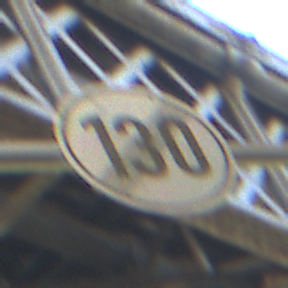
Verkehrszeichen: EndeGeschwindigkeit130
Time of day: Midday
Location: Outdoor (Urban)
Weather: Clear
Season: NotSpecified
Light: Natural